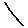
Label: line